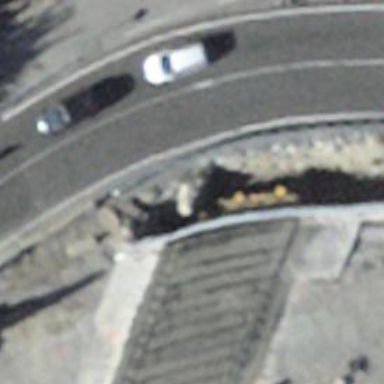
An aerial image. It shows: Path going through tunnel.